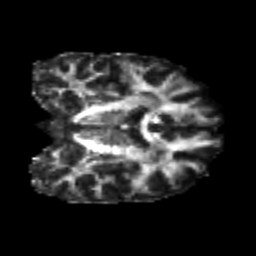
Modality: FA
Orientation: coronal
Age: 26
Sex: male
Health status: healthy
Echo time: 0.074 s